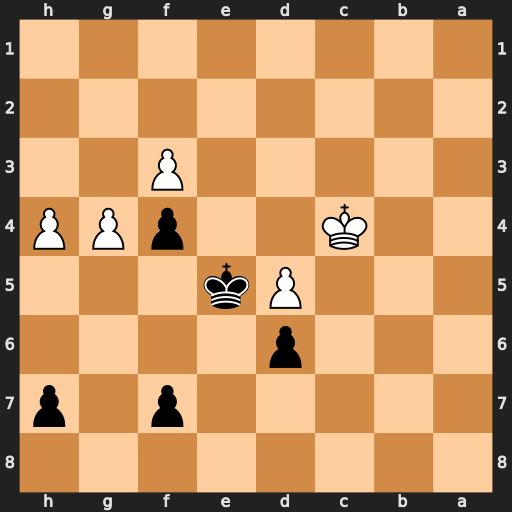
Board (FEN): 8/5p1p/3p4/3Pk3/2K2pPP/5P2/8/8
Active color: b
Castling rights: -
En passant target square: -
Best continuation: h6 Kc3 Kxd5